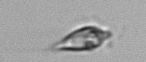
Label: Oxytoxum